Question: How to apply windows 8 theme for windows forms ?

Note : What i want to achieve is clearly using the style so that any user [with\without] windows 8 installed can see my application with windows 8 style. {Just Like Any Other Style?]
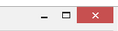
Answer: Not sure why you would want to, because it makes your UI inconsistent with other applications in the OS - chances are users won't be happy. To help you convert the whole OS, there are 3rd party themes available on the internet. For Windows 7, there is <URL>, which supposedly can even work on XP.
If you want to style your particular app, there are 3rd party UI components you can use, but they are all paid (from what I know). Some vendors, for example, are <URL>.